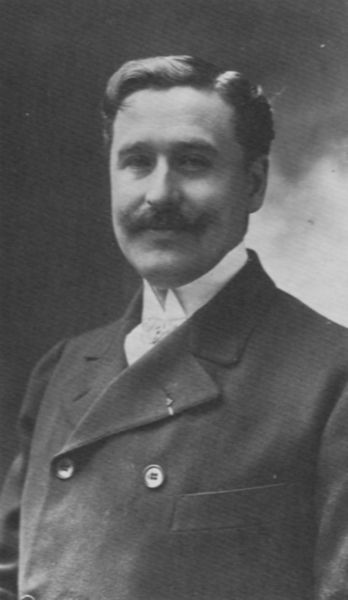
Titel: Georges Feydeau (1862-1921), Dramatiker
Künstler: Atelier Nadar
Institution: unbekannt
Schlagwörter: mann, haar, licht, mund, nase, ohr, schwarz, weiss, blick, anzug, bart, hemd, jacke, jung, schnurrbart, augen, kragen, herr, portrait, porträt, haare, mantel, brustbild, knopf, scheitel, lächeln, amerika, seitenscheitel, knöpfe, revers, schnauzbart, schnauzer, unscharf, foto, fotografie, photographie, lachen, schwarz weiss, vatermörder, tasche, photo, scharren, doppelreiher, studioaufnahme, russischer fotograph, knöpfte